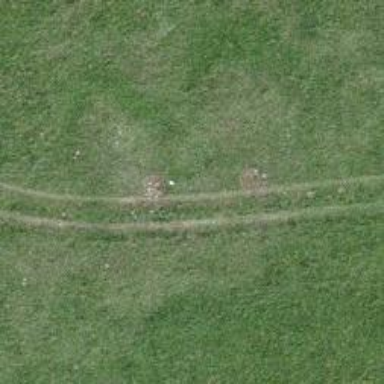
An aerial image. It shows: Grass track with grade5 track type.